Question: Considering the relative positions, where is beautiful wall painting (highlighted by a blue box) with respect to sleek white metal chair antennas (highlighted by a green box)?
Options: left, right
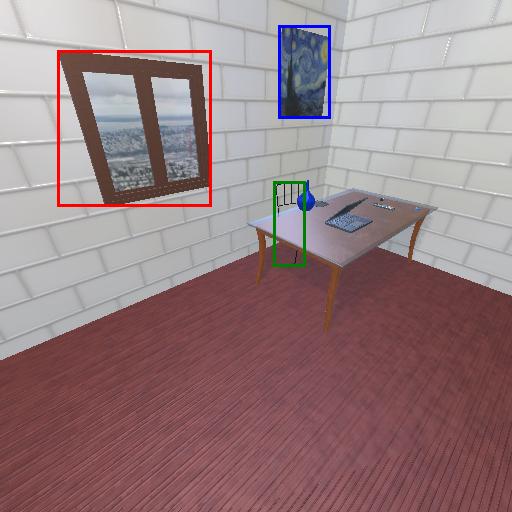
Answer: left